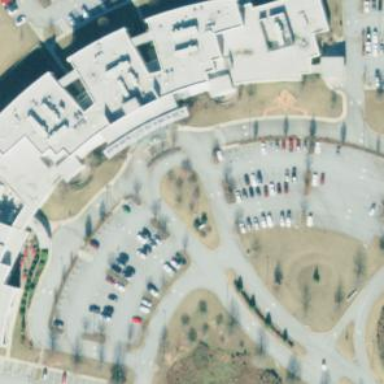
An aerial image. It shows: Parking area.